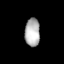
Tissue: lung
Cell type: T cells
Senescence score: 0.203
Nuclear area (px): 412
Mean DAPI intensity: 179.388